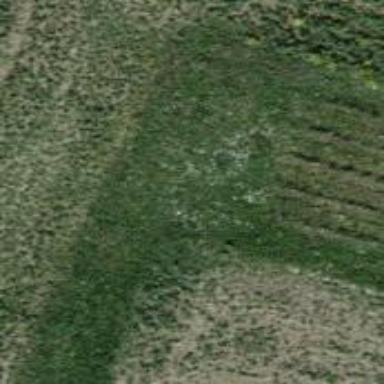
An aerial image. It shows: Grassy track with grade 5 track type.